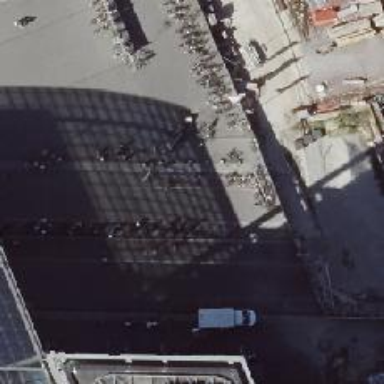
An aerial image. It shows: Bicycle rental service.